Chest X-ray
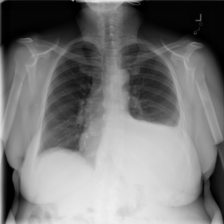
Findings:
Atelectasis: negative
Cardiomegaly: negative
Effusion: positive
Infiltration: negative
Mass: negative
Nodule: negative
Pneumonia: negative
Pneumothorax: negative
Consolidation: negative
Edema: negative
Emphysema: negative
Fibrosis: negative
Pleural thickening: negative
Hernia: negative